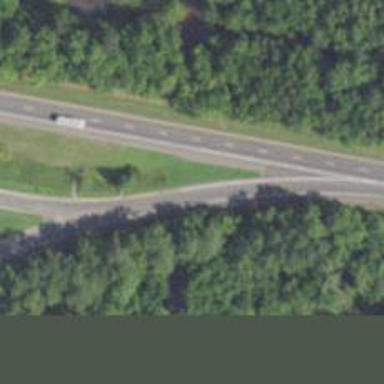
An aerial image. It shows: Asphalt motorway link.